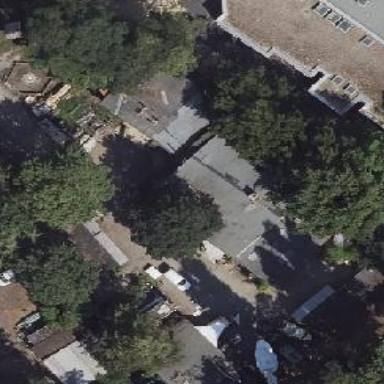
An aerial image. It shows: View of roof of building.